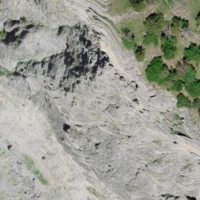
EUNIS habitat code: 48
Species observed at this site:
Gypaetus barbatus
Buteo buteo
Monticola solitarius
Emberiza cia